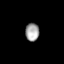
Tissue: lung
Cell type: Epithelial cells
Senescence score: 0.2175
Nuclear area (px): 244
Mean DAPI intensity: 160.619